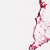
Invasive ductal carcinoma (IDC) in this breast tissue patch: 0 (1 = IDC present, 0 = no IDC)